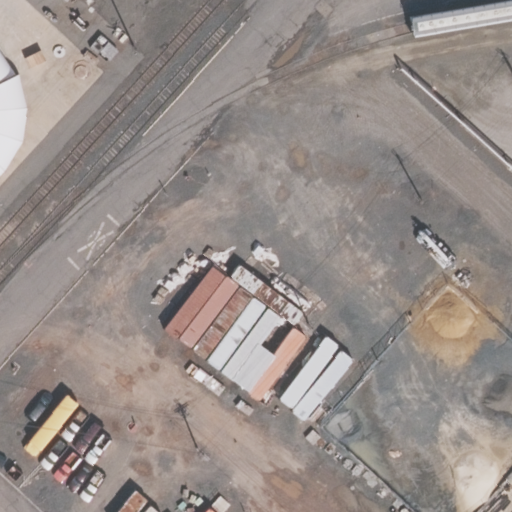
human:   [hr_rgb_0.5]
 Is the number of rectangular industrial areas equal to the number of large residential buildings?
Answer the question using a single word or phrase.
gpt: no

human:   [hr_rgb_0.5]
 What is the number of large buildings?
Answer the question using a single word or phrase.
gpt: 0

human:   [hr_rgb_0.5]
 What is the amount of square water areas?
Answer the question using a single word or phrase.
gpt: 0

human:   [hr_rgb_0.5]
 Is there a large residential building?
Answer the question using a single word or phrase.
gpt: no

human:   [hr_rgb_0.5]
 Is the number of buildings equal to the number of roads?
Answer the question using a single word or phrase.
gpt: no

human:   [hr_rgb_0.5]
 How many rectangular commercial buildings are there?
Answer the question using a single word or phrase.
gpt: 0

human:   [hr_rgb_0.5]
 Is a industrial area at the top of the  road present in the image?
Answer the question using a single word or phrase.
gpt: no

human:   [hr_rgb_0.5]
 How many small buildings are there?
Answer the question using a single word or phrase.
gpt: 0

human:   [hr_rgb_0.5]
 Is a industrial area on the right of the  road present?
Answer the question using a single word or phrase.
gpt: no

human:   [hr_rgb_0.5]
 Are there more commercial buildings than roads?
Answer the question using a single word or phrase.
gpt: no

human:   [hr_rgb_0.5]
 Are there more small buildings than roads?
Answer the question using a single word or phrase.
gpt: no

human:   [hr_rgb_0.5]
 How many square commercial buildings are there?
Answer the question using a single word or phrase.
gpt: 0

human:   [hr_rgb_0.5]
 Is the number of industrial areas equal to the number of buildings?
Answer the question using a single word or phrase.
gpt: no

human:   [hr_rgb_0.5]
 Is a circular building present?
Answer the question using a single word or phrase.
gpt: no

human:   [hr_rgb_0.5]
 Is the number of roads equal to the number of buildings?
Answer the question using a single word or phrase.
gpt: no

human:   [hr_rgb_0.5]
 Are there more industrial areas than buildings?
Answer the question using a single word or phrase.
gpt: yes

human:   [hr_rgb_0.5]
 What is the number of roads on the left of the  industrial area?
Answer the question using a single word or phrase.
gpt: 0

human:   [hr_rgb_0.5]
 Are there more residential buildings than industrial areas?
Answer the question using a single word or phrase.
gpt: no

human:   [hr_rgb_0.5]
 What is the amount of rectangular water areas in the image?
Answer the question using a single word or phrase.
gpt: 0

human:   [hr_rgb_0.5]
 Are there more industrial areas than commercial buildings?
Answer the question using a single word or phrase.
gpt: yes

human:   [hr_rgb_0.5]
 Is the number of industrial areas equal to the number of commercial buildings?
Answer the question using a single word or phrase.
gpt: no

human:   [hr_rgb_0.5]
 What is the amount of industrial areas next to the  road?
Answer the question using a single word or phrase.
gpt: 1

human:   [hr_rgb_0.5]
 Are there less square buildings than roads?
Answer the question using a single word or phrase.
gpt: yes

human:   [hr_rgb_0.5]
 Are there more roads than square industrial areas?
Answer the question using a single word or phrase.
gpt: yes

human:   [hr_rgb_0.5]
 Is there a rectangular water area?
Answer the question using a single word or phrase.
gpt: no

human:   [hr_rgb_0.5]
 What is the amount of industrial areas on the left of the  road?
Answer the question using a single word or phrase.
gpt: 0

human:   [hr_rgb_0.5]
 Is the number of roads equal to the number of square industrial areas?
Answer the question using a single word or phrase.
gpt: no

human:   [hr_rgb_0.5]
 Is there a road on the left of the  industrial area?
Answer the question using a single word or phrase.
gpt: no

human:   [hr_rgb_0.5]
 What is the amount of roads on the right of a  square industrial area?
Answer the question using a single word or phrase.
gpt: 0

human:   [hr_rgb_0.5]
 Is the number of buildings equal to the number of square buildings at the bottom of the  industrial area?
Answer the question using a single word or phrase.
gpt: yes

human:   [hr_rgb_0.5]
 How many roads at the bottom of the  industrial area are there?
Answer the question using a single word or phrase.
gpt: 0

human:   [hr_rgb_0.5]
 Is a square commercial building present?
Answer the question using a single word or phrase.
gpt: no

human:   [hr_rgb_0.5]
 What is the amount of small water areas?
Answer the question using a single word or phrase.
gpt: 0

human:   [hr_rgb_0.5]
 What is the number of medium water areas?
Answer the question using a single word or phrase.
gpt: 0

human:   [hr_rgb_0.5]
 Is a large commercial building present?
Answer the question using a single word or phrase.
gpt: no

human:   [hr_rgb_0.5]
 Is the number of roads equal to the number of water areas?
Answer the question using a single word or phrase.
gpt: no